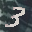
Label: 3